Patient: sex M, age 37
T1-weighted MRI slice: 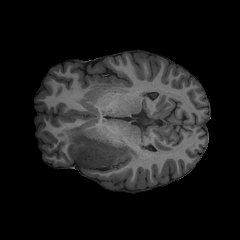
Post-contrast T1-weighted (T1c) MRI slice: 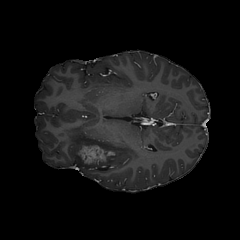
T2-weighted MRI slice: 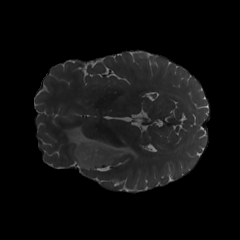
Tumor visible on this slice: yes
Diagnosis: Astrocytoma, IDH-mutant
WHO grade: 4